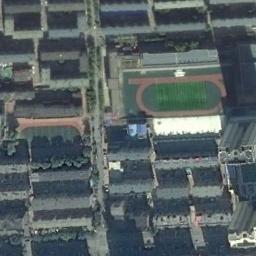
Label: ground_track_field